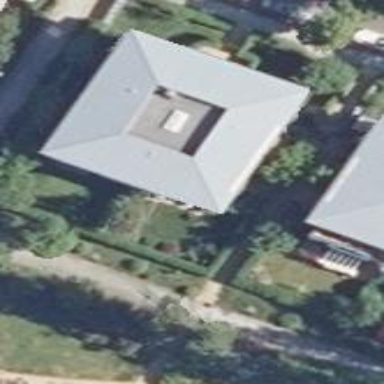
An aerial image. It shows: Quadruple saltbox roof shape on apartment building.